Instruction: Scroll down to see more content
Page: traveler
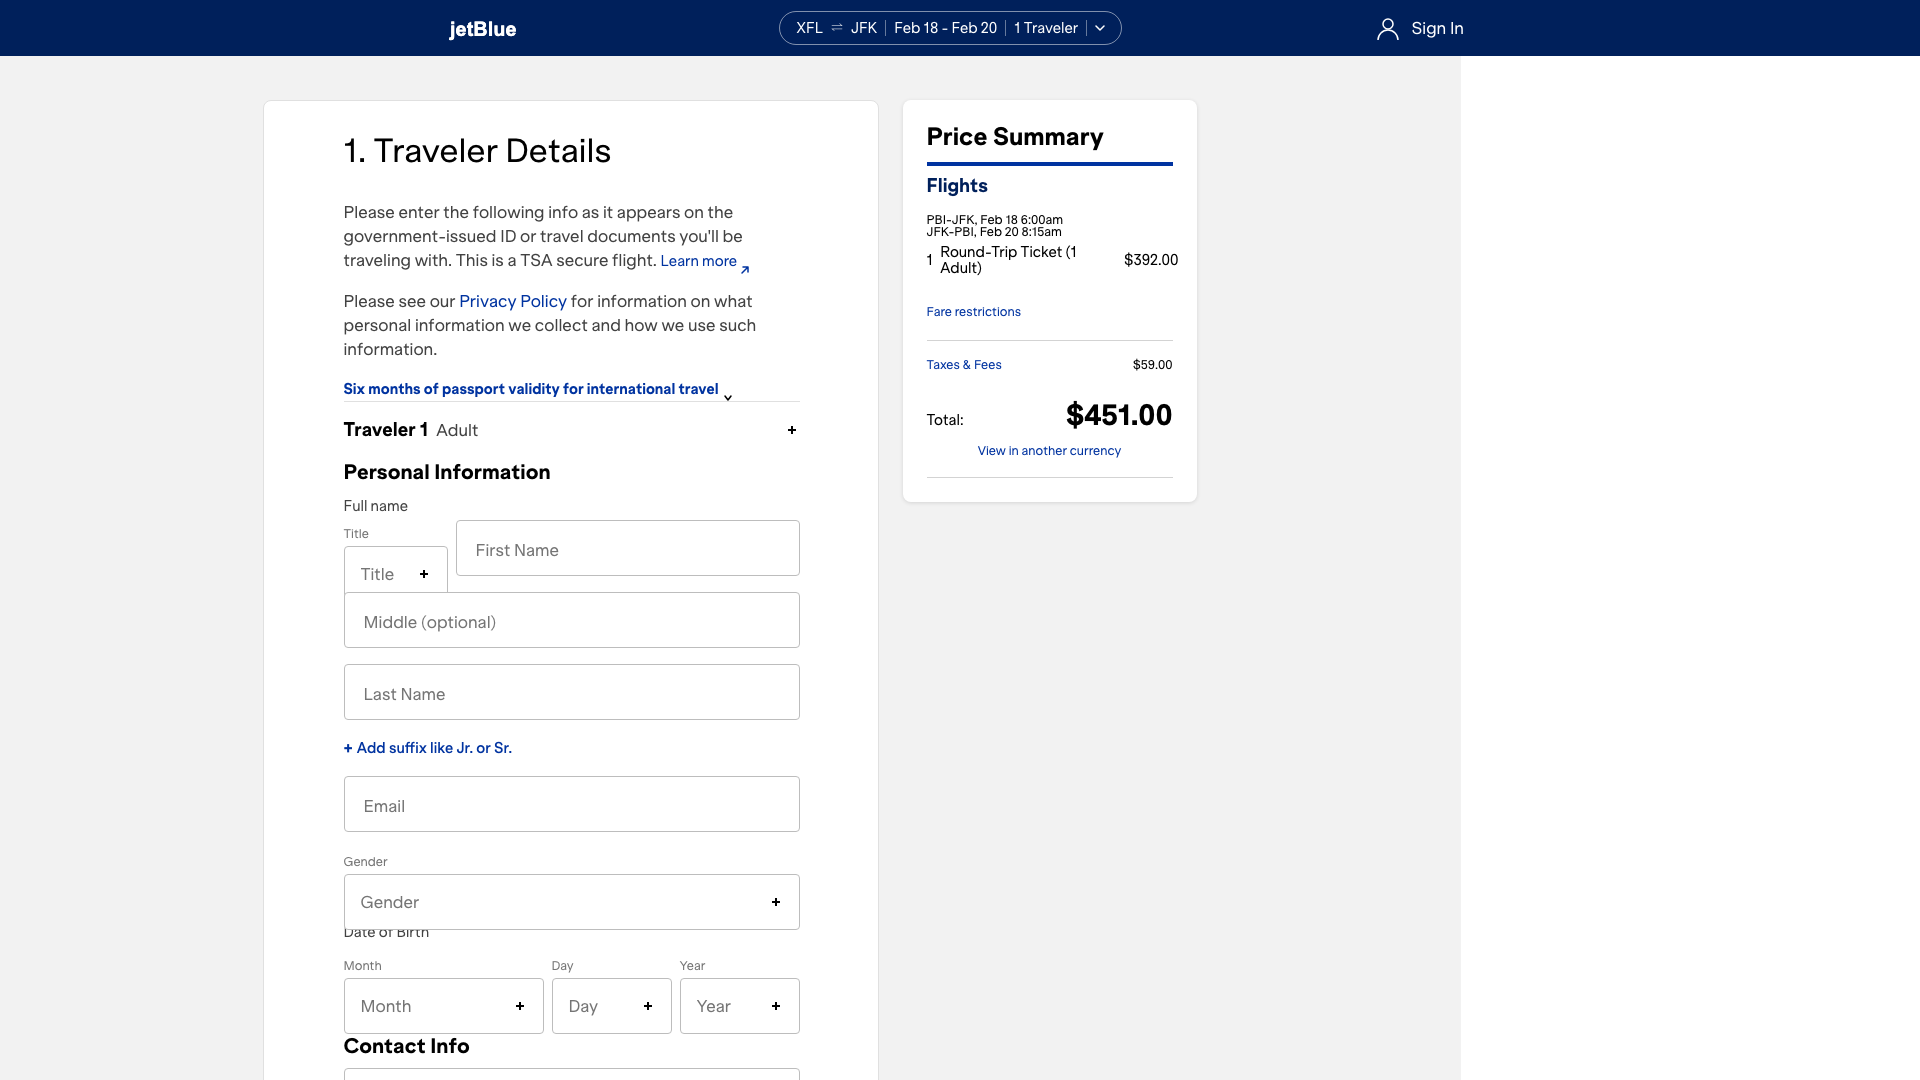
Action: scroll